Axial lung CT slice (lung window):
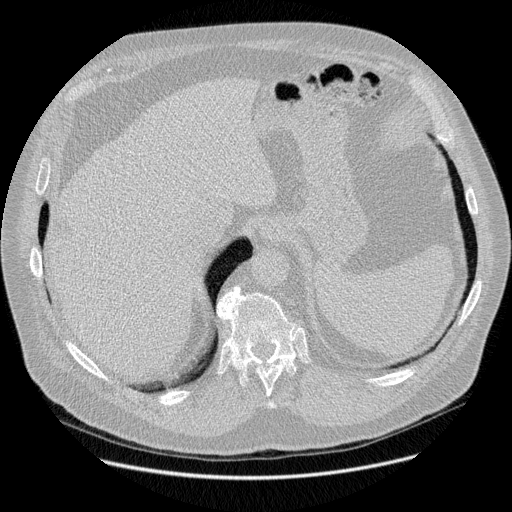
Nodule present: no